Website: walmart
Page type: account-selection
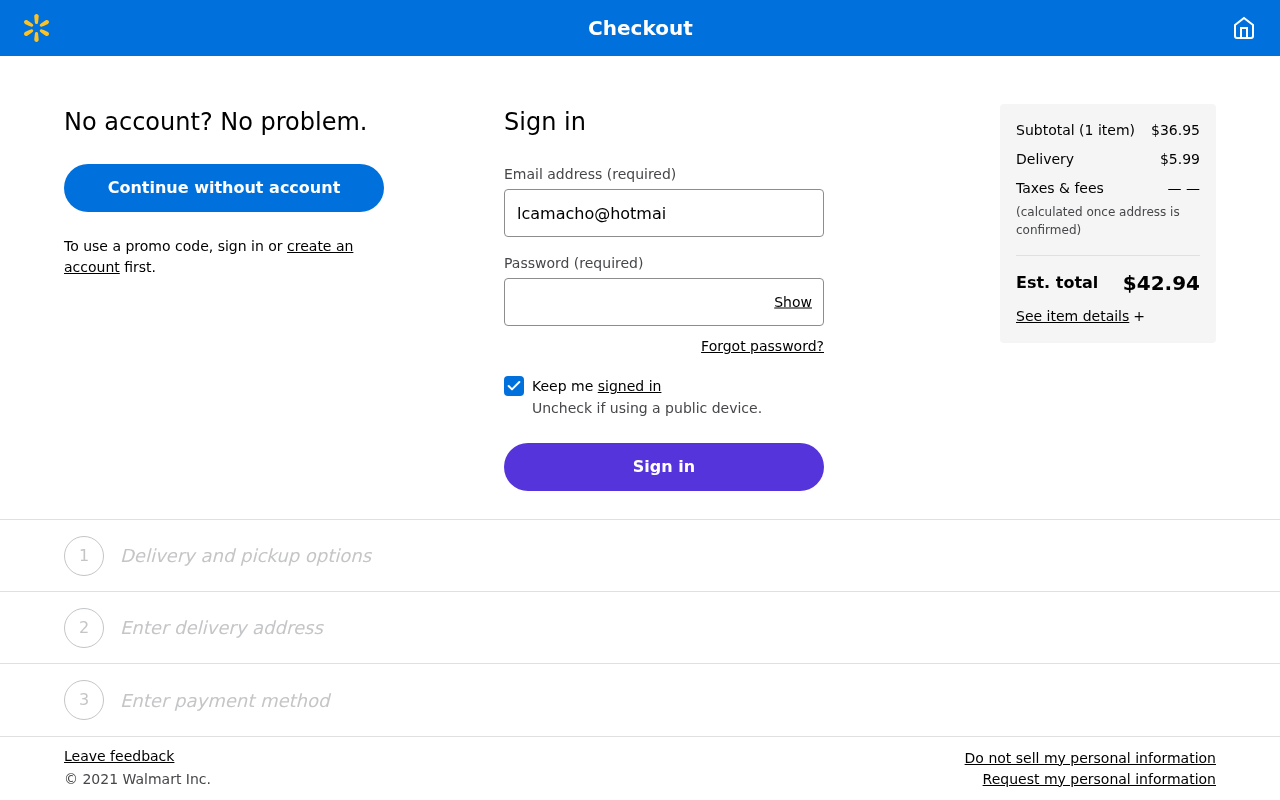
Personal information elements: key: PII_EMAIL
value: lcamacho@hotmail.com
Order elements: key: ORDER_NUM_ITEMS
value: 1
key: ORDER_SUBTOTAL
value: $36.95
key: ORDER_SHIPPING_COST
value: $5.99
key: ORDER_TOTAL
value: $42.94